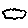
Label: cloud